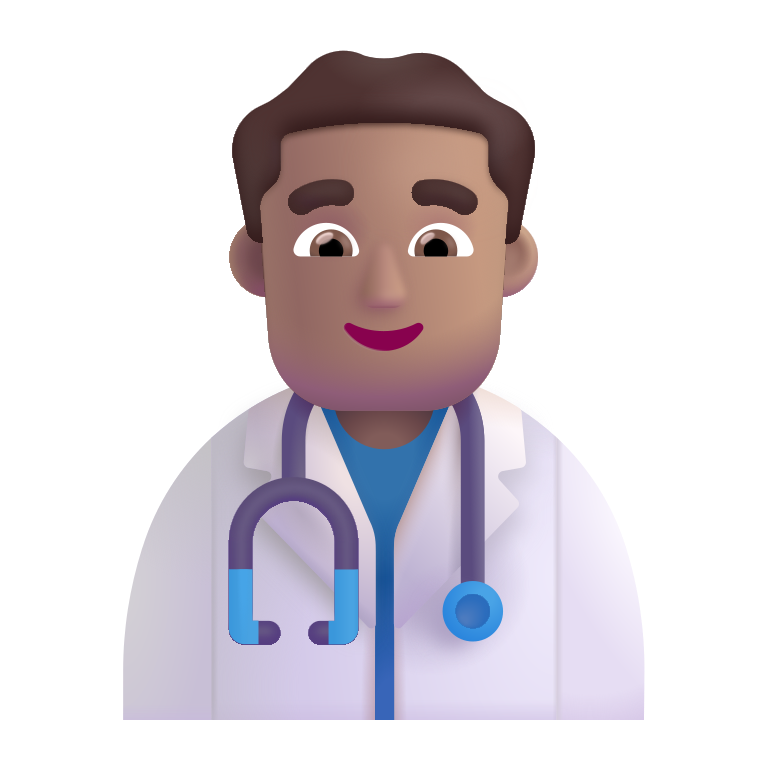
man health worker color